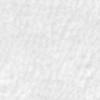
Label: no_change